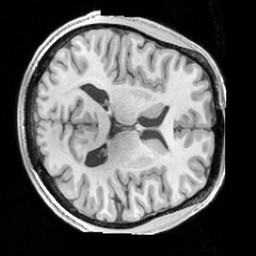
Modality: T1w
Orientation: axial
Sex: male
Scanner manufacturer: siemens
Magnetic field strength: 3 T
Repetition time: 1.63 s
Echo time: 0.00311 s